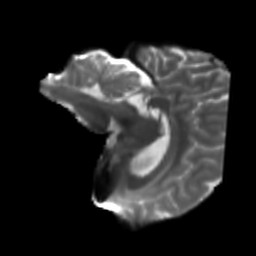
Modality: T2w
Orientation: sagittal
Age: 36
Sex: female
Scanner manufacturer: siemens
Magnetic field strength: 3 T
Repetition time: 5.25 s
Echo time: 0.08 s